Field crop: tomato
Growth stage: 2
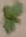
Species: solanum